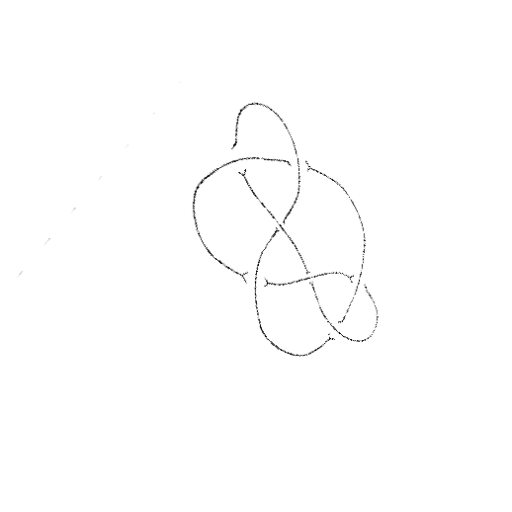
Crossing number: 7